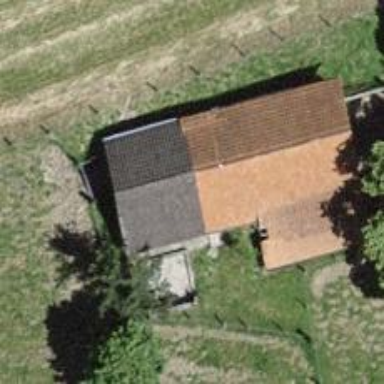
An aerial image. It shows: Cabin.